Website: apple
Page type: payment
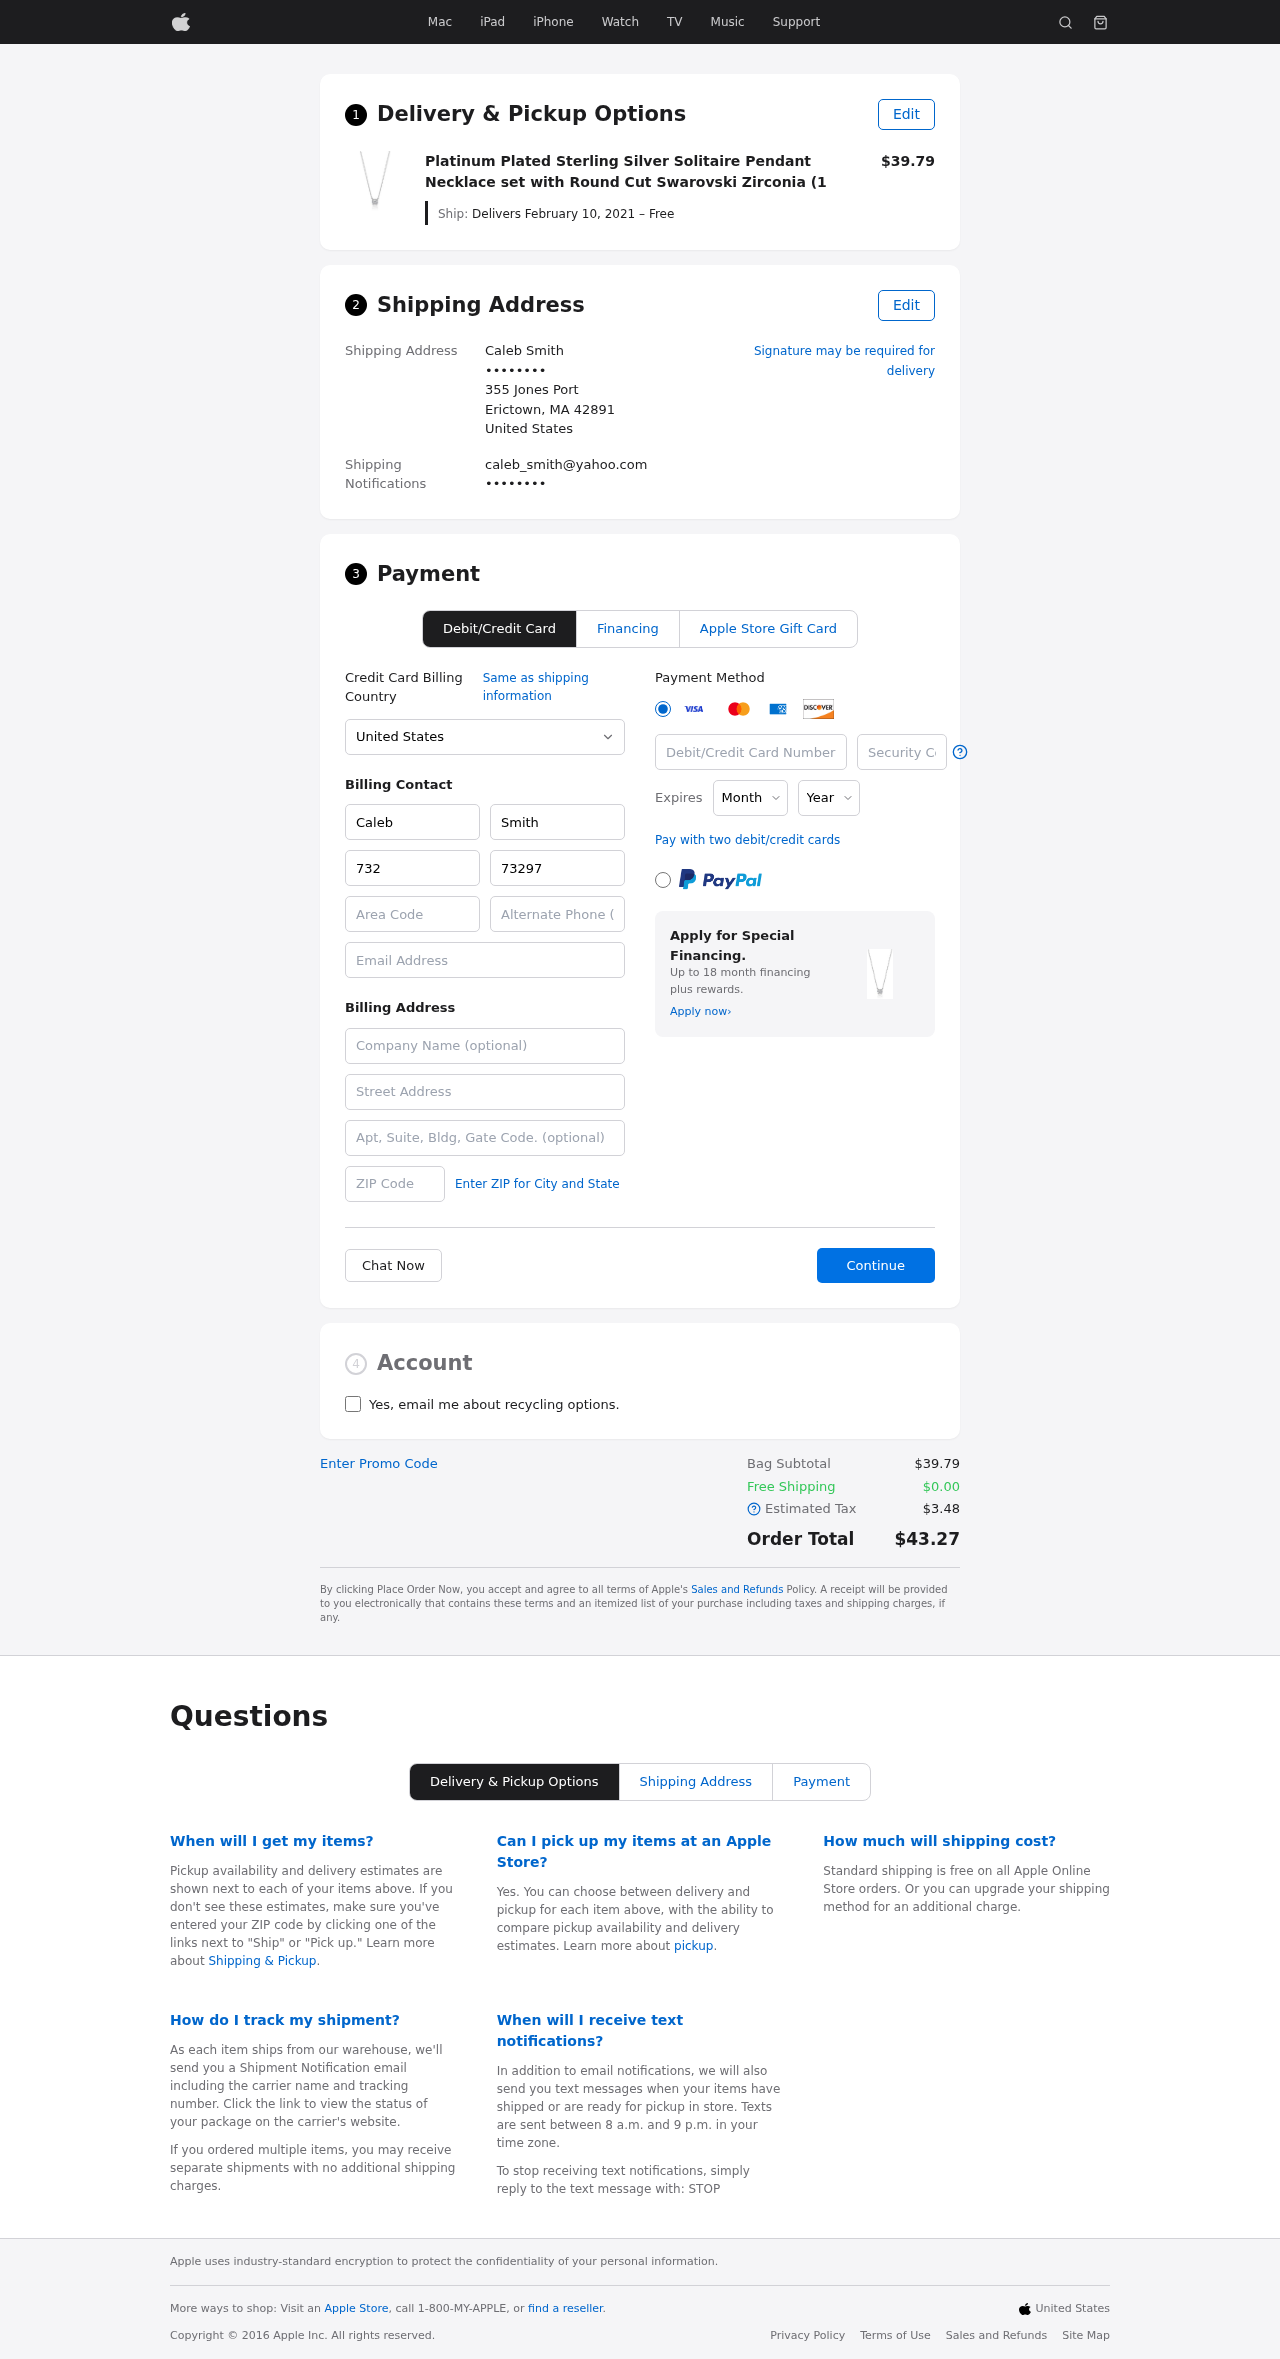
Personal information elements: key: PII_CARD_CVV
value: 367
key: PII_CARD_EXPIRY_MONTH
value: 02
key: PII_CARD_EXPIRY_YEAR
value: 28
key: PII_CARD_NUMBER
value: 2258 6837 2397 8290
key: PII_CITY_STATE_ZIP
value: Erictown, MA 42891
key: PII_COUNTRY
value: United States
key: PII_EMAIL
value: caleb_smith@yahoo.com
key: PII_EMAIL2
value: caleb_smith@yahoo.com
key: PII_FIRSTNAME
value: Caleb
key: PII_FULLNAME
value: Caleb Smith
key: PII_LASTNAME
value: Smith
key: PII_PHONE3
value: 7329789342
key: PII_PHONE_ALT
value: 9562412845
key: PII_PHONE_ALT_AREA
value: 956
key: PII_PHONE_AREA
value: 732
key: PII_SECURITY_CODE
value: AL01
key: PII_STREET
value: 355 Jones Port
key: PII_PHONE
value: ••••••••
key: PII_PHONE2
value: ••••••••
Product elements: key: PRODUCT1_NAME
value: Platinum Plated Sterling Silver Solitaire Pendant Necklace set with Round Cut Swarovski Zirconia (1
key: PRODUCT1_PRICE
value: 39.79
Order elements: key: ORDER_DELIVERY_DATE
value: Delivers February 10, 2021 – Free
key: ORDER_SUBTOTAL
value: $39.79
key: ORDER_SHIPPING_COST
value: $0.00
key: ORDER_TAX
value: $3.48
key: ORDER_TOTAL
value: $43.27